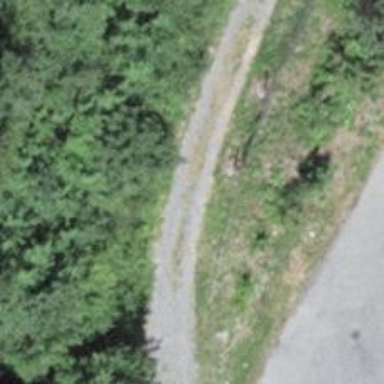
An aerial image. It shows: Track with grade3 tracktype.